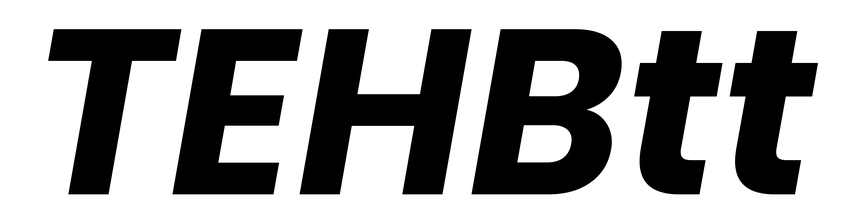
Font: Poppins-BoldItalic